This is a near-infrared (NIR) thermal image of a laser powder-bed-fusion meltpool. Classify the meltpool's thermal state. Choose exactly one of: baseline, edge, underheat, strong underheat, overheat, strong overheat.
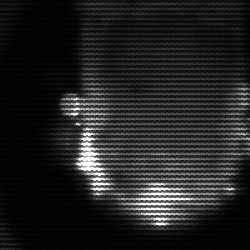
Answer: baseline